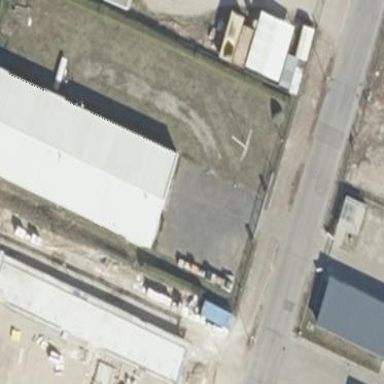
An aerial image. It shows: Commercial building.